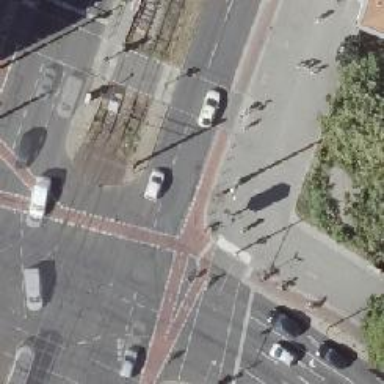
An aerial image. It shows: Road crossing with traffic signals.